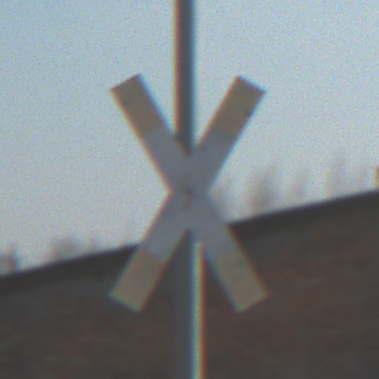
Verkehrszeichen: Andreaskreuz
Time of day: MorningAfternoon
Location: Outdoor (Suburban)
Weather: PartlyCloudy
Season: NotSpecified
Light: Natural